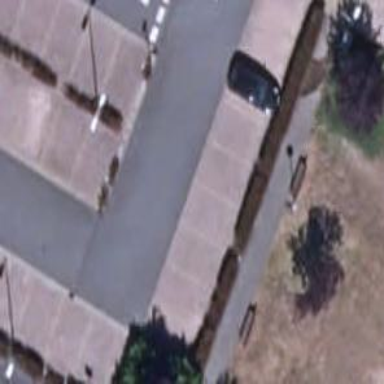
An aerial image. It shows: Bench.